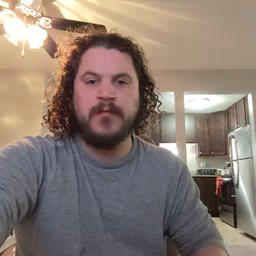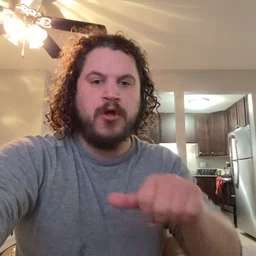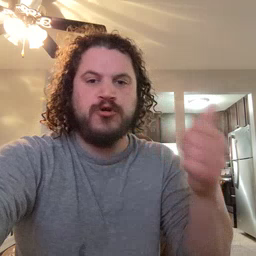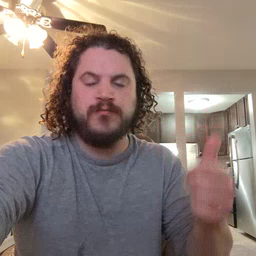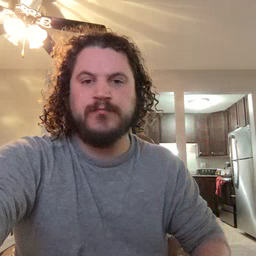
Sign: another